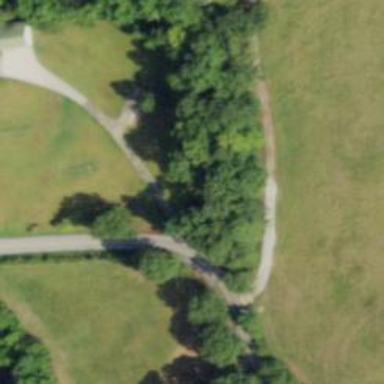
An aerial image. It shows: Driveway.